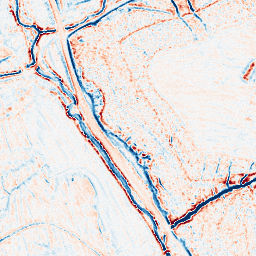
Category: edge_preserving
Decomposition family: bilateral
Decomposition parameters: d: 9
sigma_color: 25
sigma_space: 50
Upsampling method: regularized
Upsampling parameters: scale: 2
lambda_reg: 0.01
Upsampling scale: 2